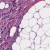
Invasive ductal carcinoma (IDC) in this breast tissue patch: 1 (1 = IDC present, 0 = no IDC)